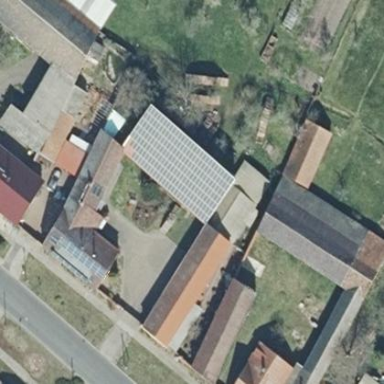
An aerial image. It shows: Solar photovoltaic panel generator.